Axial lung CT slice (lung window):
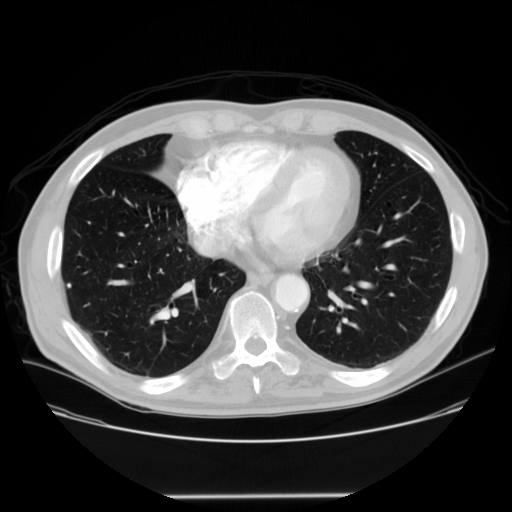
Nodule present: yes
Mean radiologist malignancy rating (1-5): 1